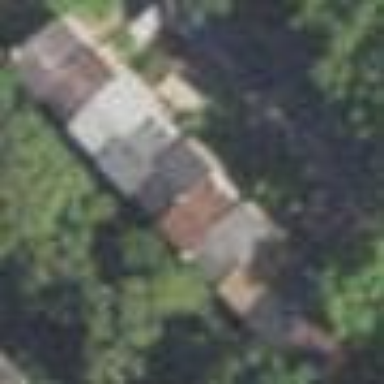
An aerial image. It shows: Terrace building.